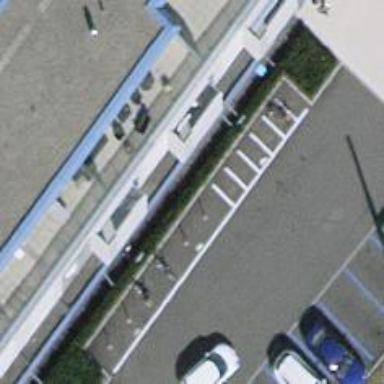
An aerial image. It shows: Bicycle parking facility.